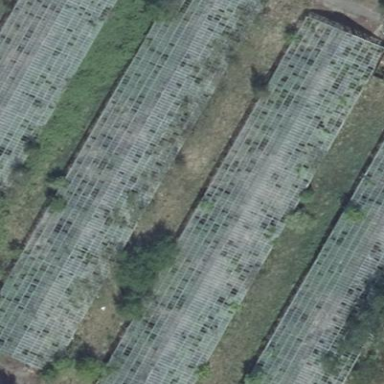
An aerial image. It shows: Greenhouse.